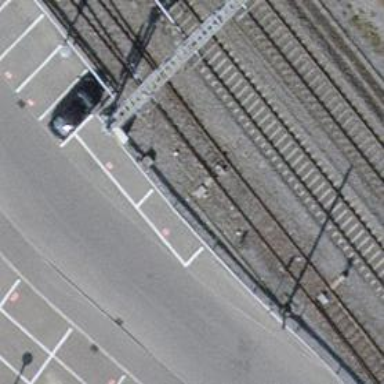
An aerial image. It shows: Railway switch.